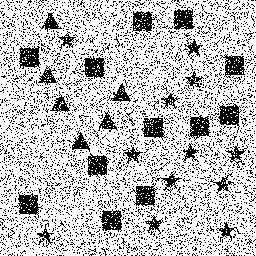
Squares: 12
Triangles: 6
Stars: 12
Total shapes: 30